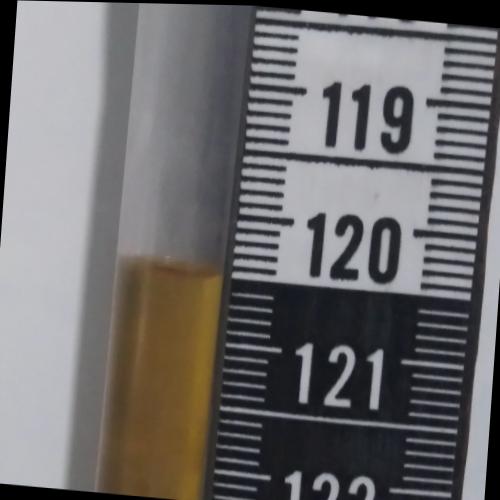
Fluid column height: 120.5 cm